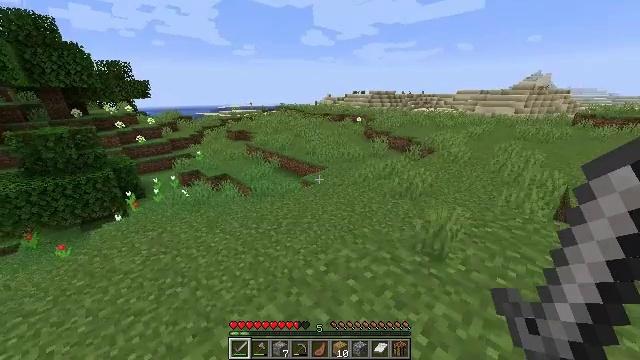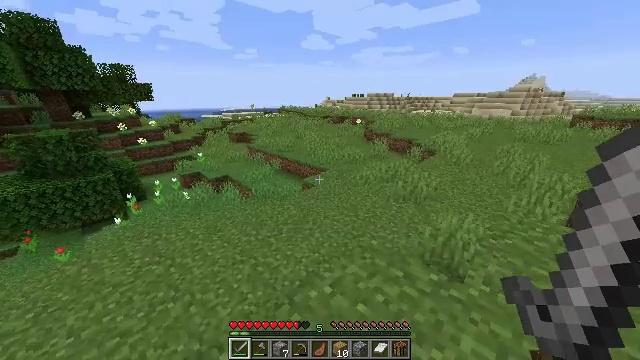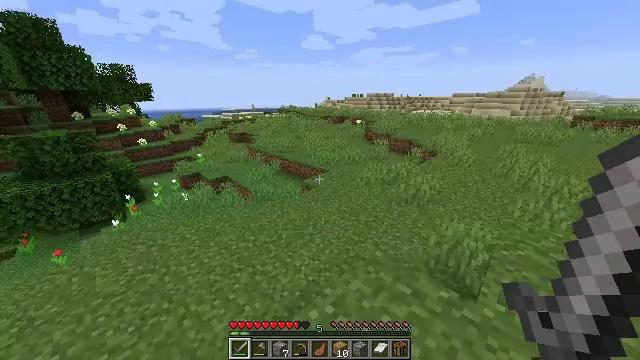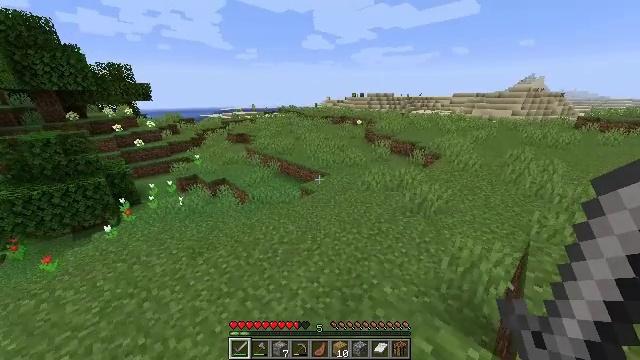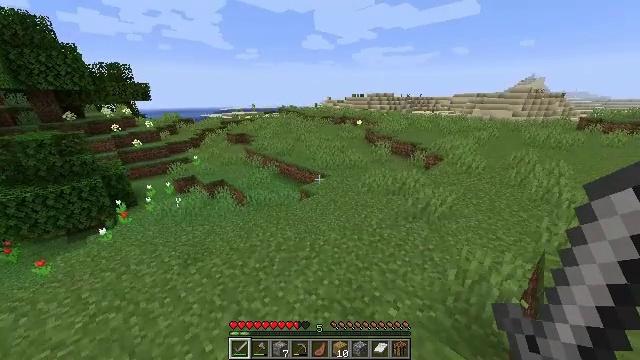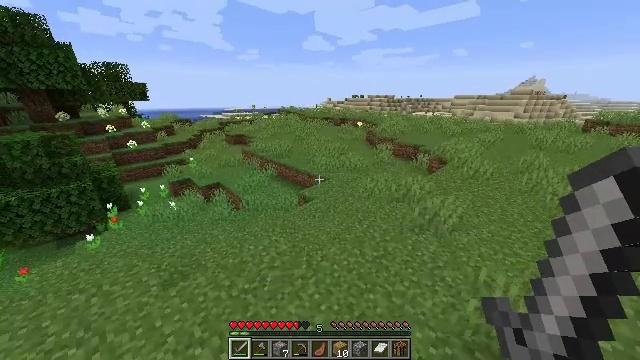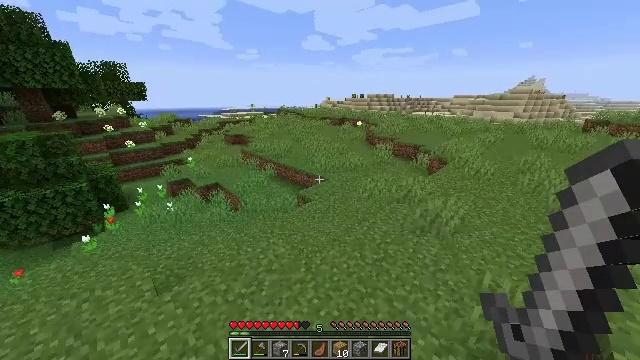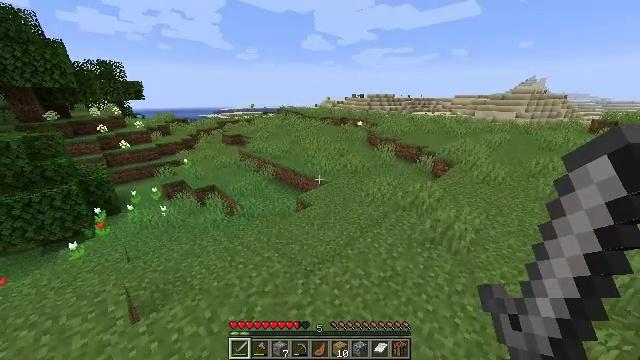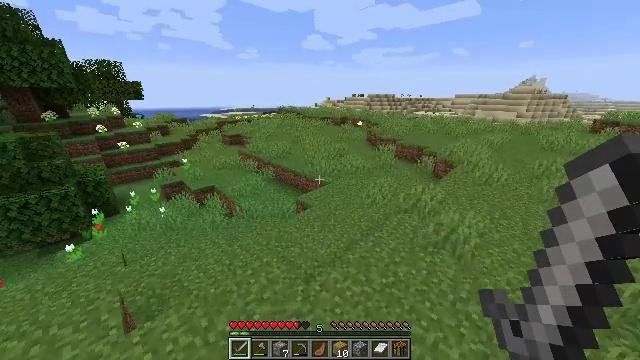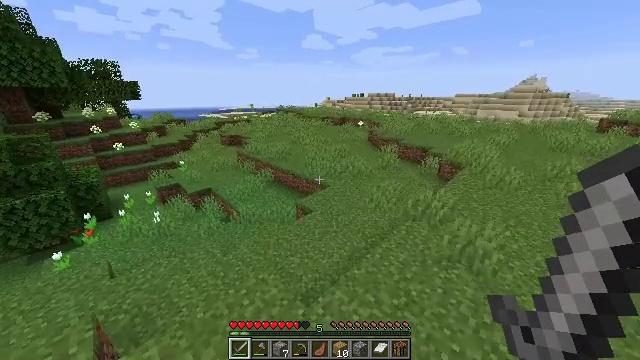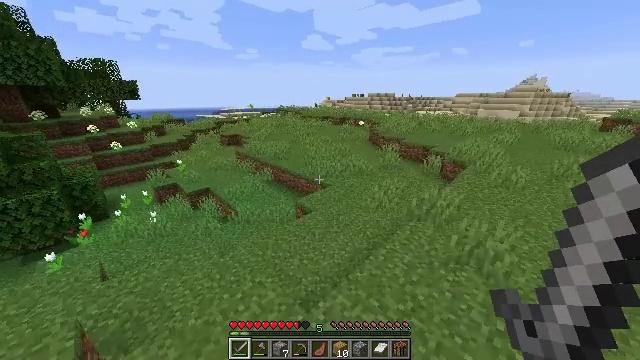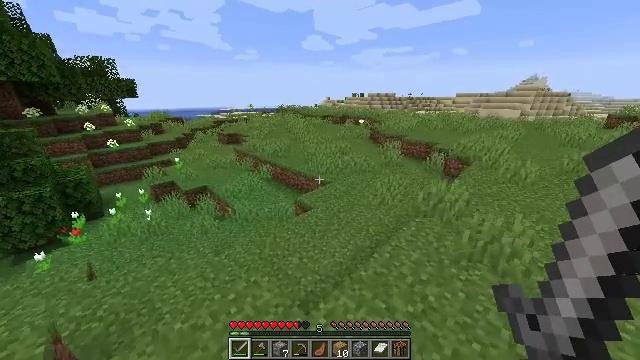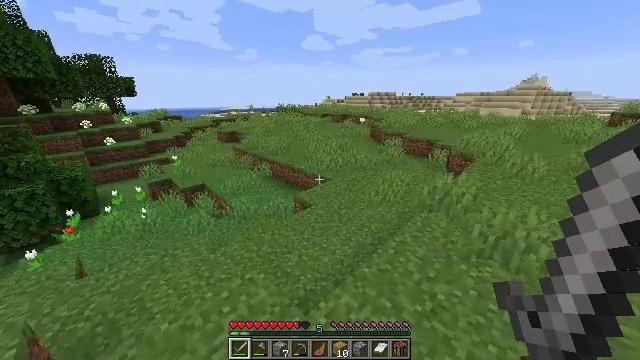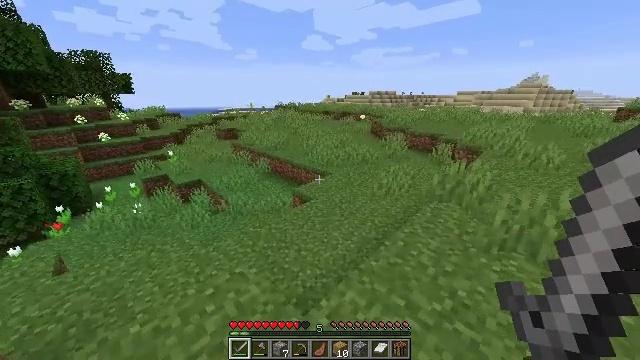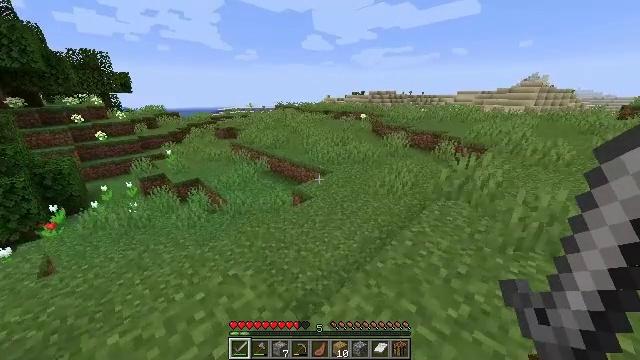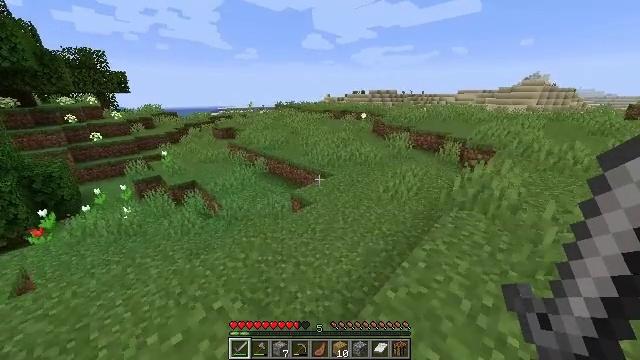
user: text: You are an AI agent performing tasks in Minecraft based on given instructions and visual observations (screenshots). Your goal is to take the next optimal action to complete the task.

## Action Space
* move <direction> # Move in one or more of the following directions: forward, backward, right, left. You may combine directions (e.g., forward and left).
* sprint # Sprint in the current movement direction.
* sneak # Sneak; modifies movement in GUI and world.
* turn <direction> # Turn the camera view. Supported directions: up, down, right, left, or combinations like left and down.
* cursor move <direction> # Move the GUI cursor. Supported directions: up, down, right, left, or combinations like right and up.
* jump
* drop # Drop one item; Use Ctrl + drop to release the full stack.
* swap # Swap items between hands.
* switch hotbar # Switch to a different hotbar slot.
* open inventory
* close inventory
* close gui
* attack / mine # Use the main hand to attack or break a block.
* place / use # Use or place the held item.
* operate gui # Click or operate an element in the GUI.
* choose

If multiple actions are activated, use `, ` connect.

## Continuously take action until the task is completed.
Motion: motion action
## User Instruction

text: Harvest the rose bush for its flowers.
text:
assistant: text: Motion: move forward, sprint
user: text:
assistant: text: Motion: move forward, sprint
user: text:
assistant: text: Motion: move forward, sprint
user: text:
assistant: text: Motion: move forward, sprint
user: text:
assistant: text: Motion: move forward, sprint
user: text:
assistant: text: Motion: move forward, sprint
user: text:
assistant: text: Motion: move forward, sprint
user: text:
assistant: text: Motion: move forward, sprint
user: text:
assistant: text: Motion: move forward, sprint
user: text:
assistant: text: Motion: move forward, sprint
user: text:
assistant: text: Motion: move forward, sprint
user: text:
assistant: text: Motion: move forward, sprint
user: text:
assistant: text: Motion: move forward, sprint
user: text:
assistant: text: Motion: move forward, sprint
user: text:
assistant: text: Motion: move forward, sprint
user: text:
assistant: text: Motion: move forward, sprint
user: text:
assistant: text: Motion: move forward, sprint
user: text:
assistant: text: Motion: move forward, sprint
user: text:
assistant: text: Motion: move forward, sprint
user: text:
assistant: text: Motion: move forward, sprint, turn left
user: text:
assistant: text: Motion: move forward, sprint, turn left and down
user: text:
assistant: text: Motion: move forward, sprint, turn left
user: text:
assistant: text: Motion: move forward, sprint
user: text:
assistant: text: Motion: move forward, sprint
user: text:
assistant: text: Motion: move forward, sprint
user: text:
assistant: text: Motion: move forward, sprint
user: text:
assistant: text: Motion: move forward, sprint
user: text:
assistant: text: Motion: move forward, sprint, turn left
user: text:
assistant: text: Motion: move forward, sprint, turn left
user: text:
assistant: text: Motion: move forward, sprint, turn left